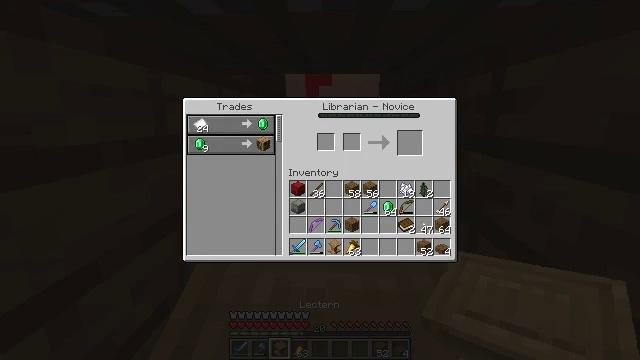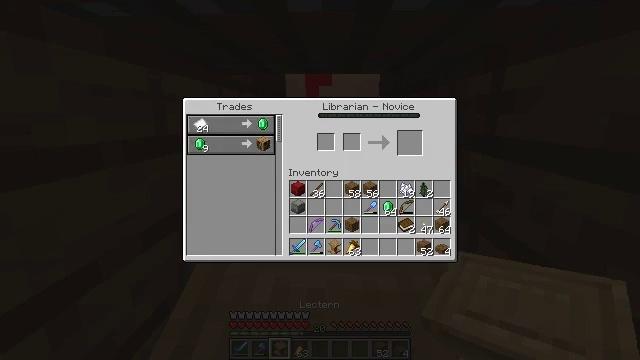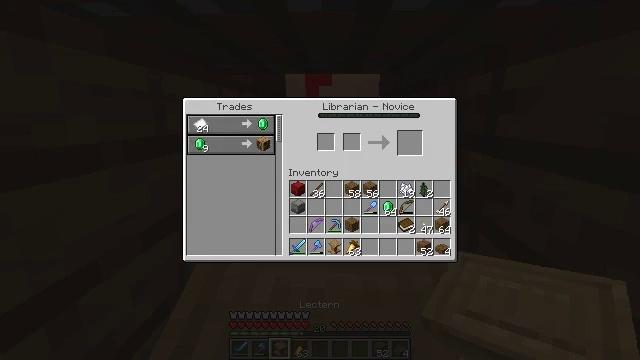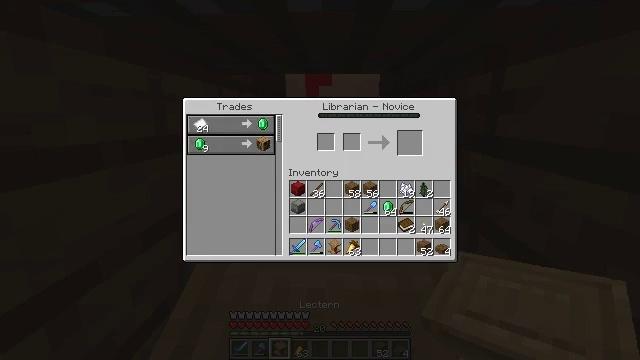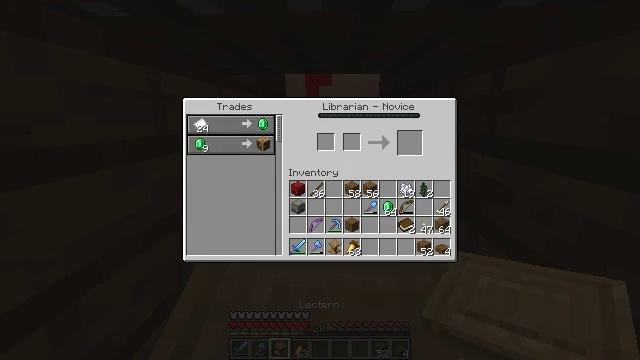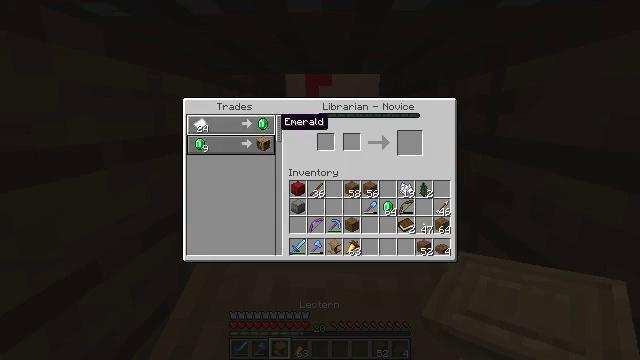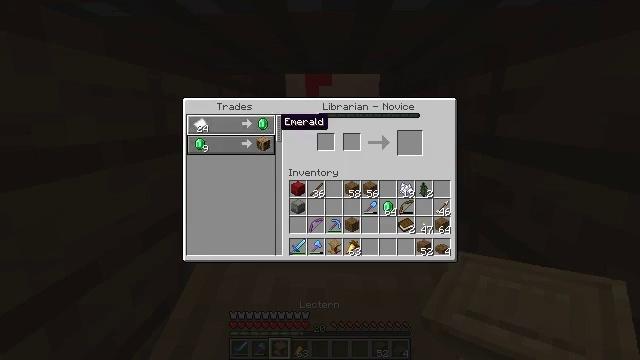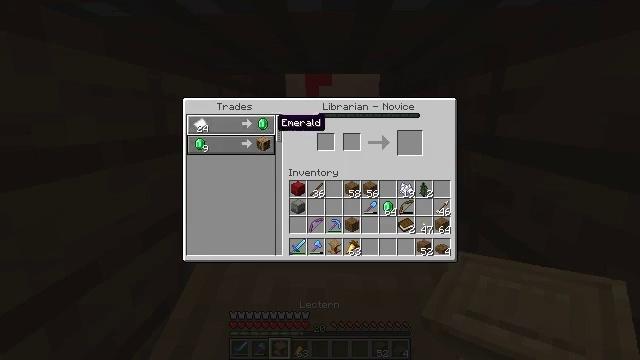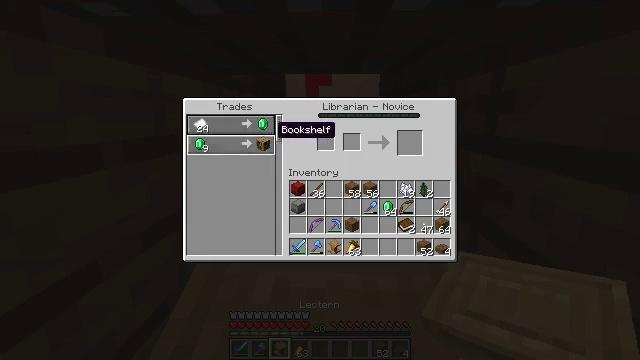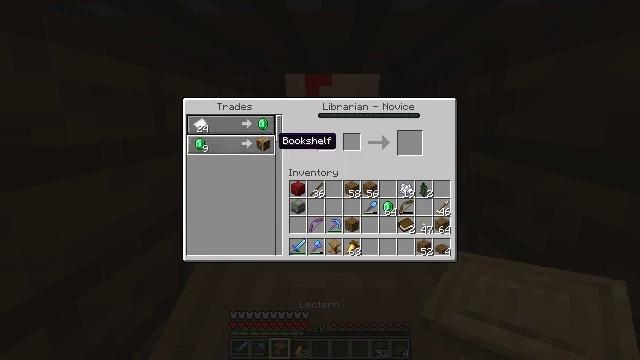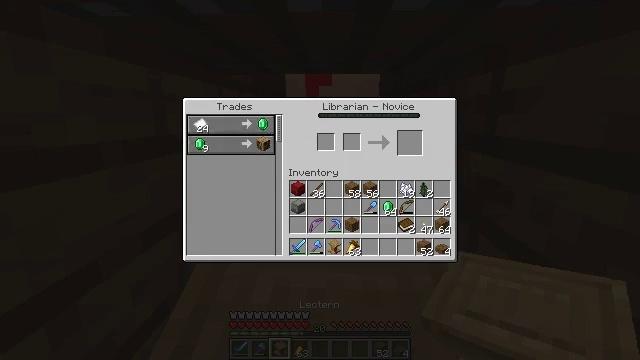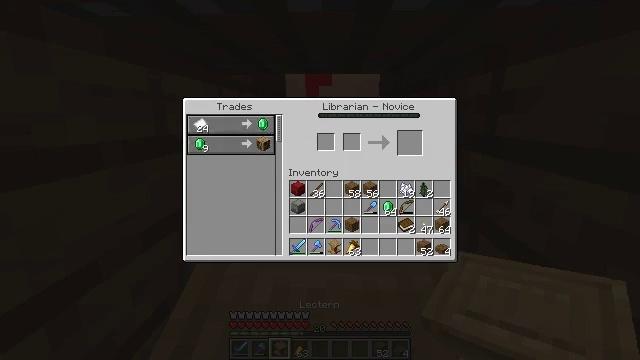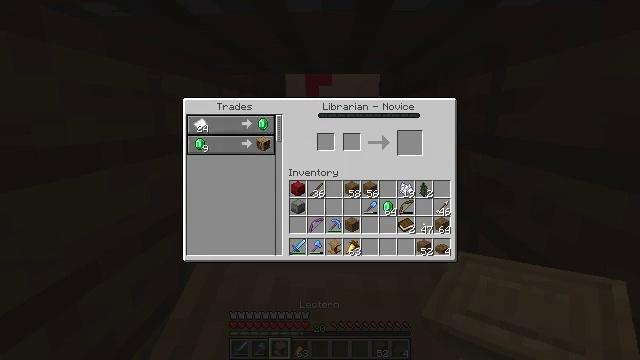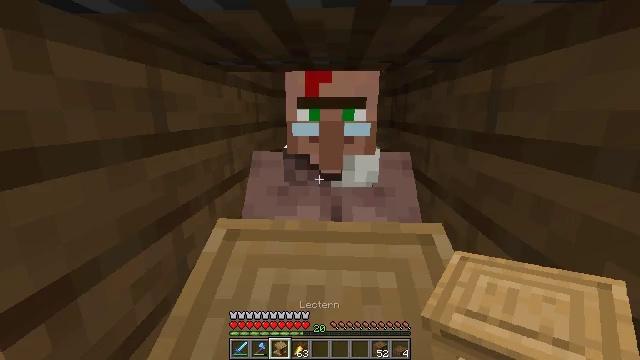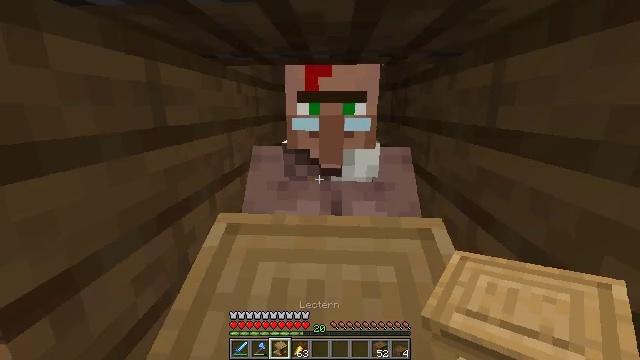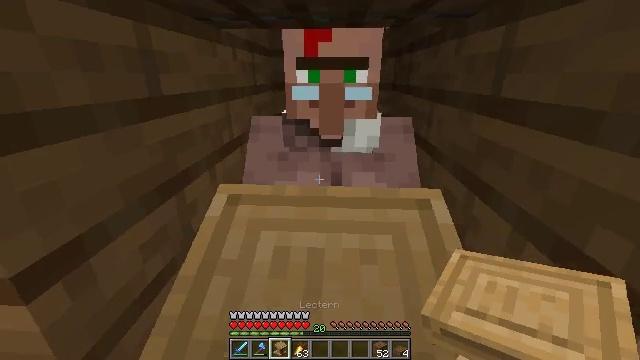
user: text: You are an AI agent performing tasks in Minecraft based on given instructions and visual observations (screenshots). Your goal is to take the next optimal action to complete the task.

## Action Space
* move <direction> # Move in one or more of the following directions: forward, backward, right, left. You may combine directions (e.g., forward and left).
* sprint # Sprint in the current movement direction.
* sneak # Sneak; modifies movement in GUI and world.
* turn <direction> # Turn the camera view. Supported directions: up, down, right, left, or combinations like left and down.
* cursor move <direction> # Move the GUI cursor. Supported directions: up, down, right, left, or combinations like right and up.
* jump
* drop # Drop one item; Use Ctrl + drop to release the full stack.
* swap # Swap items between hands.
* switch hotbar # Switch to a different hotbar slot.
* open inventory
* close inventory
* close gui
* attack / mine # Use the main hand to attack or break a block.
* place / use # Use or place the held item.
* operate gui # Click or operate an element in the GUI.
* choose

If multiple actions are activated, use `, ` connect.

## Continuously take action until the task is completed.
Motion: motion action
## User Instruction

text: Mine the lectern.
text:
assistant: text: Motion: cursor move left and up
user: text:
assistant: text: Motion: no_op
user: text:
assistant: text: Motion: no_op
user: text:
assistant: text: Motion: no_op
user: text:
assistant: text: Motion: no_op
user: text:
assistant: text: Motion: no_op
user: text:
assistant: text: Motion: no_op
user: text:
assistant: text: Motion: cursor move down
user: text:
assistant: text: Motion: cursor move down
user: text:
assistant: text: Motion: cursor move down
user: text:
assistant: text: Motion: cursor move down
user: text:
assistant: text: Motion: cursor move down
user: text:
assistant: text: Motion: no_op
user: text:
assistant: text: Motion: turn down, close gui
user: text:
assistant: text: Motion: turn down, open inventory
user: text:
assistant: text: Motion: turn right and down
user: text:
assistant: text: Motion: turn right and down, switch to hotbar 2
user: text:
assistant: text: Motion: turn down, switch to hotbar 2
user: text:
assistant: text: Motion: switch to hotbar 2
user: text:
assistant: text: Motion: attack / mine, switch to hotbar 2
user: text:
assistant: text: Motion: attack / mine
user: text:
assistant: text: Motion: attack / mine
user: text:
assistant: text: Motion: attack / mine
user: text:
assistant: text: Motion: attack / mine
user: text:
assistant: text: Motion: attack / mine
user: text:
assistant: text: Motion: turn down, attack / mine
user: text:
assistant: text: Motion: turn down, attack / mine
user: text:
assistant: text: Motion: attack / mine
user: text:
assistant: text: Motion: attack / mine
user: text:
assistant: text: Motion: attack / mine